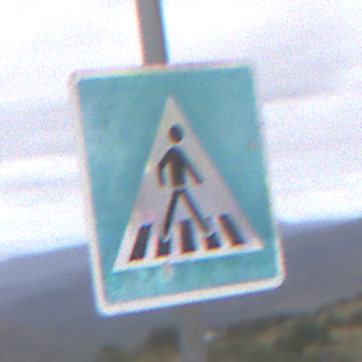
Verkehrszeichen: FussgaengerueberwegLinks
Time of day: Midday
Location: Outdoor (Nature)
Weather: Overcast
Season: NotSpecified
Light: Natural